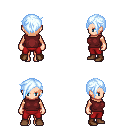
a pixel art fantasy rpg character, female body template, human, light skin, maroon sleeveless shirt, red pants, white cyan pixie cut hairstyle, brown shoes, four views (front, back, left, right), 2x2 character sprite sheet, small pixel art, hard edges, no anti-aliasing